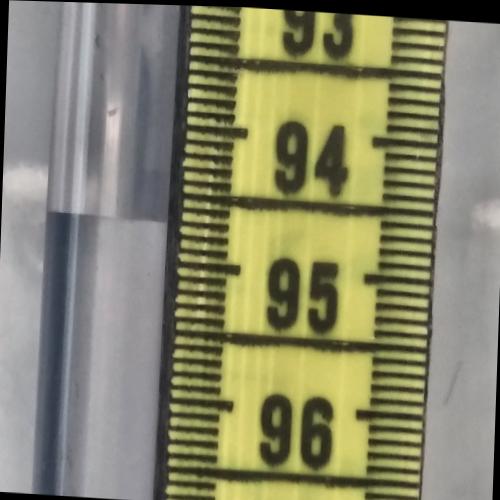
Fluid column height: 94.7 cm